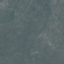
Land use / land cover class: HerbaceousVegetation